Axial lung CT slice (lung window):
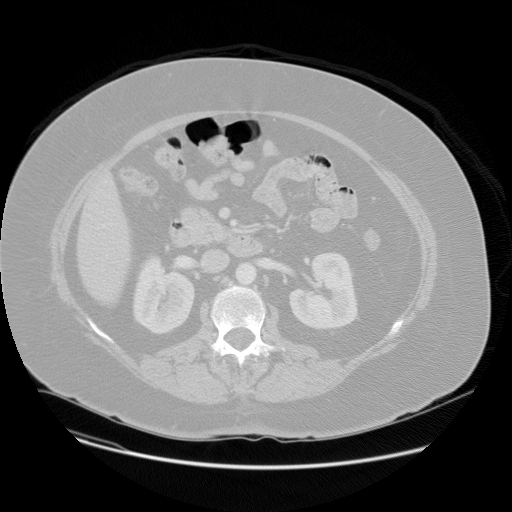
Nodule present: no